Question: I am working on a settings panel for my visualization tool right now that offers granular controls over things displayed on the graph, like choosing the color of text, title text input, etc.

Here is a snippet of the code:
'''
public HM_SettingsForm()
{
InitializeComponent();
}
private void label2_Click(object sender, EventArgs e)
{
}
private void HM_SettingsForm_Load(object sender, EventArgs e)
{
}
private void comboBox1_SelectedIndexChanged(object sender, EventArgs e)
{
}
private void comboBox2_SelectedIndexChanged(object sender, EventArgs e)
{
}
private void checkBox1_CheckedChanged(object sender, EventArgs e)
{
}
'''
My question is, in the 'main' function, how do I use the outputs of the strings and numbers that are outputted from forms like the title text box?
Say for example, I type "This is a graph" into the Title box, I can use that string in my main method for whatever I need to do with it. Store it into a 'String' list, for example.
I declared the following as an instance variable.
'HM_SettingsForm settings = new HM_SettingsForm();'
I was hoping I could parse variables through using a command like this, so I could use it in my application.
'settings.checkBox1.Enabled = ...'
Am I understanding this correctly? I apologize for the newbie question.
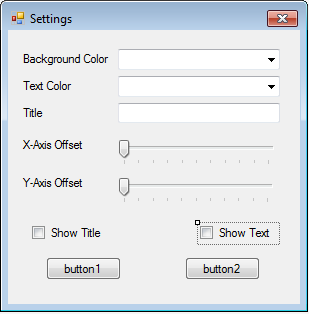
Answer: In your settings class make public properties as needed
'''
public class HM_SettingsForm
{
//just do something like this for all your properties
public bool CheckBox1State
{
get{return settings.checkBox1.Checked;}
}
}
'''
to retrieve results
'''
HM_SettingsForm settings = new HM_SettingsForm();
bool state= settings.CheckBox1State;
'''